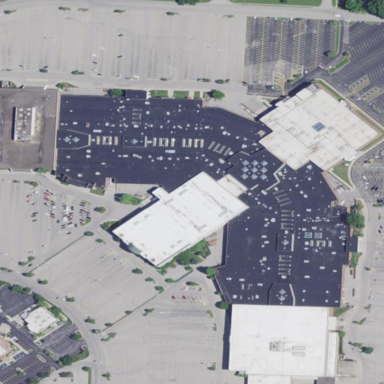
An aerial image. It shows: Mall building.